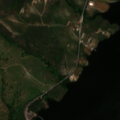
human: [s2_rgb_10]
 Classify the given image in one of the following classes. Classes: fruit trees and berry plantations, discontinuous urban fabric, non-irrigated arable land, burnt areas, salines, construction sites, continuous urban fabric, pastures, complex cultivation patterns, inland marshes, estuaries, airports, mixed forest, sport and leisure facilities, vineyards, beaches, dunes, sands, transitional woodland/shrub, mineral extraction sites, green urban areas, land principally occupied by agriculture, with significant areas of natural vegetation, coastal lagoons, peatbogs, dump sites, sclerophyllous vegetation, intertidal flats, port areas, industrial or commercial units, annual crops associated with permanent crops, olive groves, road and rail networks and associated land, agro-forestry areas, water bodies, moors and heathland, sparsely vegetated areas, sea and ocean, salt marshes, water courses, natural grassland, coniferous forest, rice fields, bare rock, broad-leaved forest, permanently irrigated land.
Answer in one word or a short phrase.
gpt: non-irrigated arable land, olive groves, water bodies